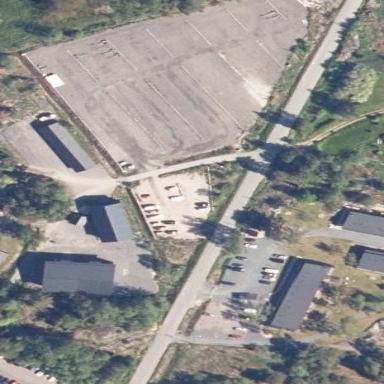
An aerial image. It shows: Parking area.